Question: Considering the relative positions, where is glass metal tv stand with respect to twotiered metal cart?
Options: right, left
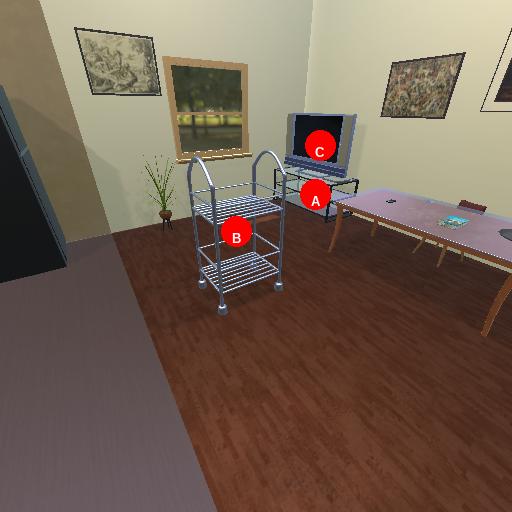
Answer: right